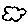
Label: cloud